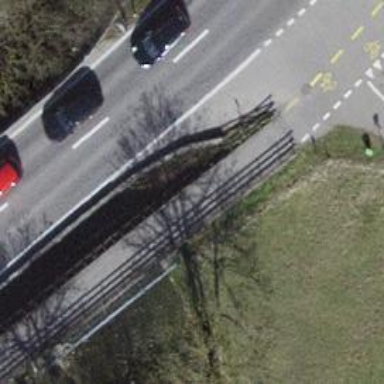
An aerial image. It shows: Path leading to bridge.